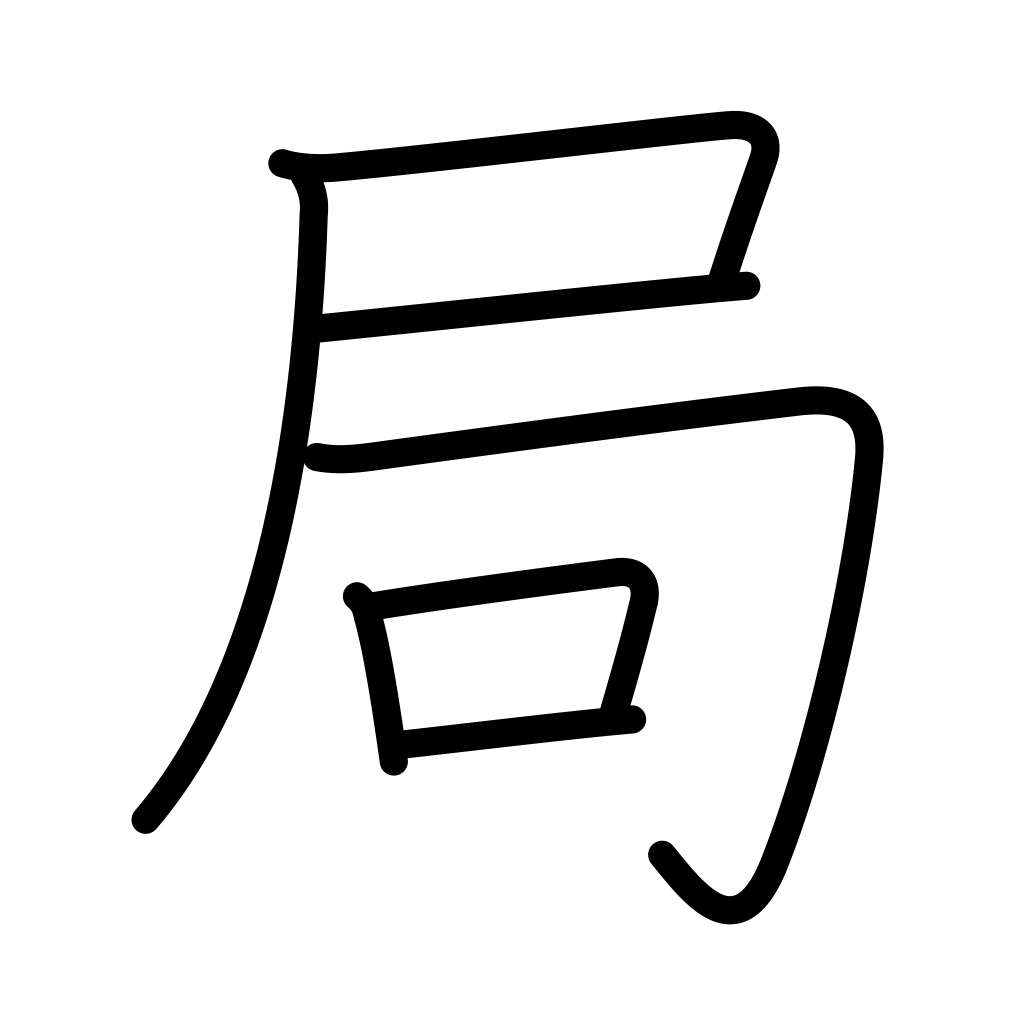
Meaning: bureau, board, office, affair, conclusion, court lady, lady-in-waiting, her apartment